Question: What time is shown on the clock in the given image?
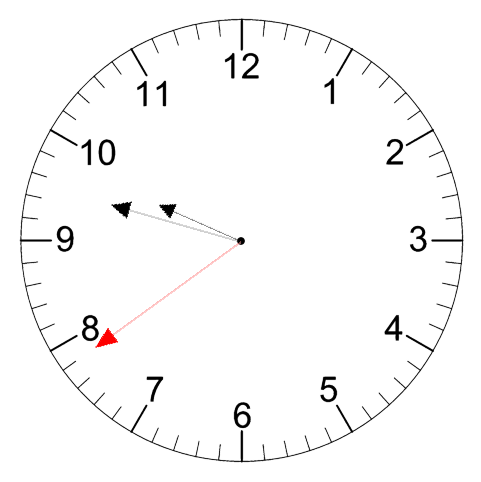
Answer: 09:47:39